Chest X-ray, PA view. Patient: 67 years old, sex F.
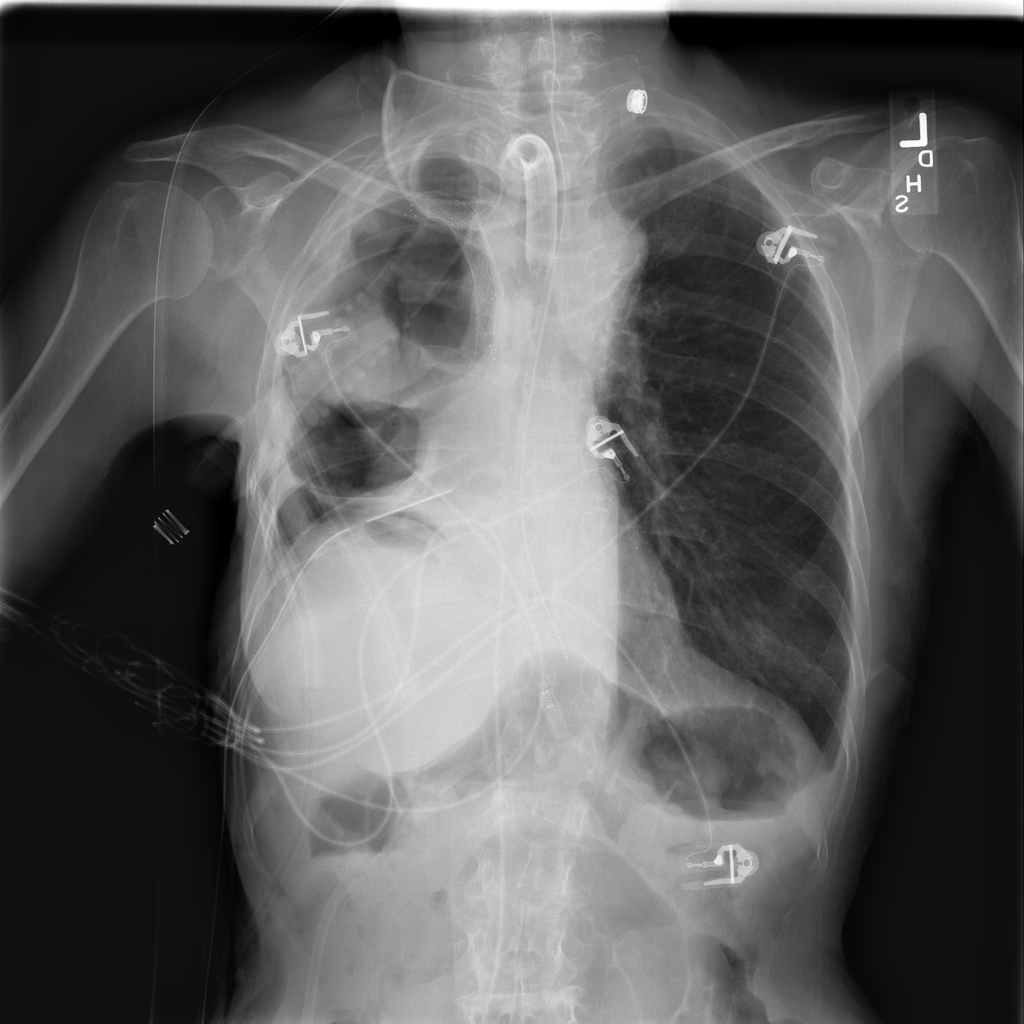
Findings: Pleural_Thickening